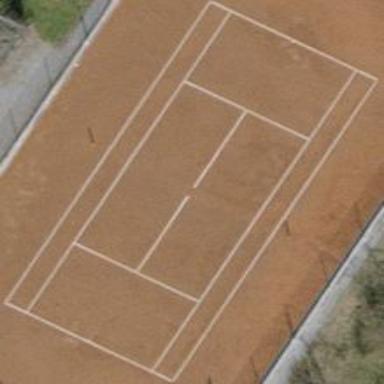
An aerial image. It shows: Sandy tennis court in leisure land pitch.